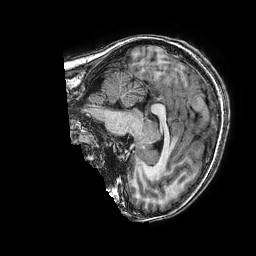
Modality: T1w
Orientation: sagittal
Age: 13
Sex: female
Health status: ill
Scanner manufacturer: ge
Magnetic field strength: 3 T
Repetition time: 0.0077 s
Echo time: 0.003436 s